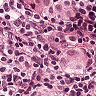
Metastatic tissue present: yes